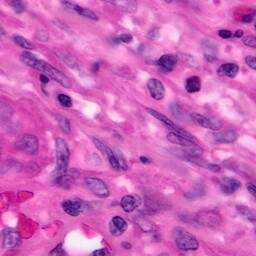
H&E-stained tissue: Pancreatic